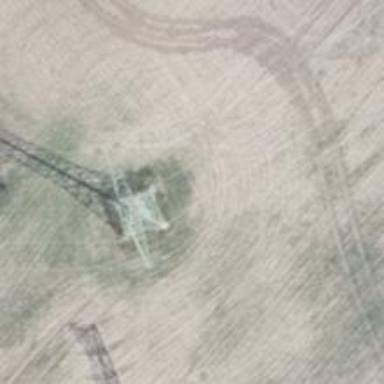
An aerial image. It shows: Power tower.